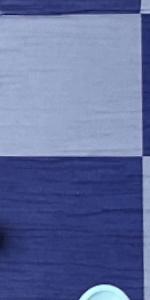
Label: Empty